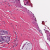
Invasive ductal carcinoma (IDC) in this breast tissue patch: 0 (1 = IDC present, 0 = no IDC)